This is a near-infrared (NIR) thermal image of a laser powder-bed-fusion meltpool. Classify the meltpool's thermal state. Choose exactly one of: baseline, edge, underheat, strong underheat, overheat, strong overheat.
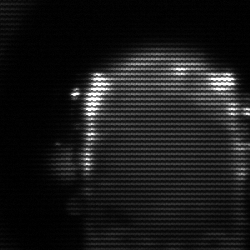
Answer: baseline